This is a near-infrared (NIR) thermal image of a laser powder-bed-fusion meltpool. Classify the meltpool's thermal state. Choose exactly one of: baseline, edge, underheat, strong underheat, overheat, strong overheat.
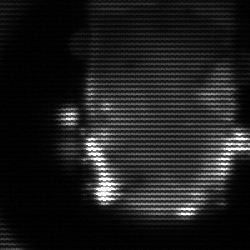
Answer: baseline